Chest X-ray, PA view. Patient: 60 years old, sex M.
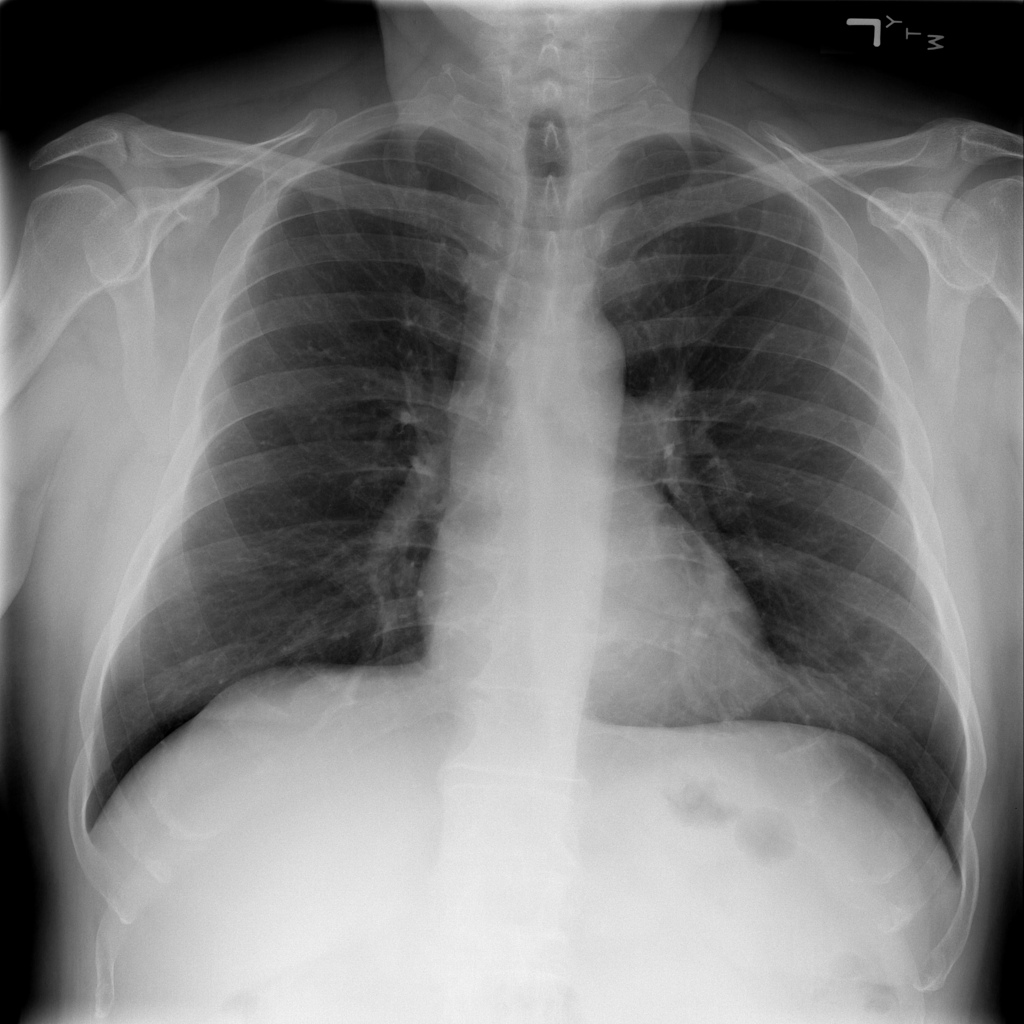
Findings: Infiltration